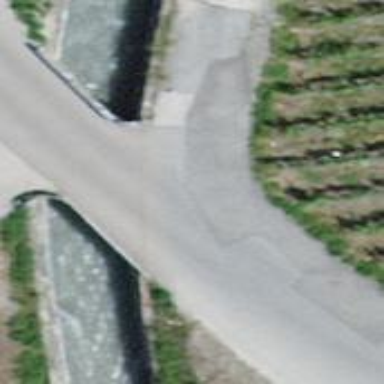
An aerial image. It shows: Unclassified road on bridge.